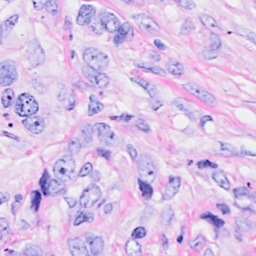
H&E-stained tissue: Breast